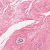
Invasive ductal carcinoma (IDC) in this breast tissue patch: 0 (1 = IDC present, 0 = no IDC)